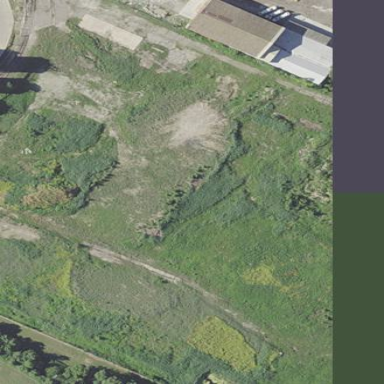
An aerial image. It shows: Brownfield site.